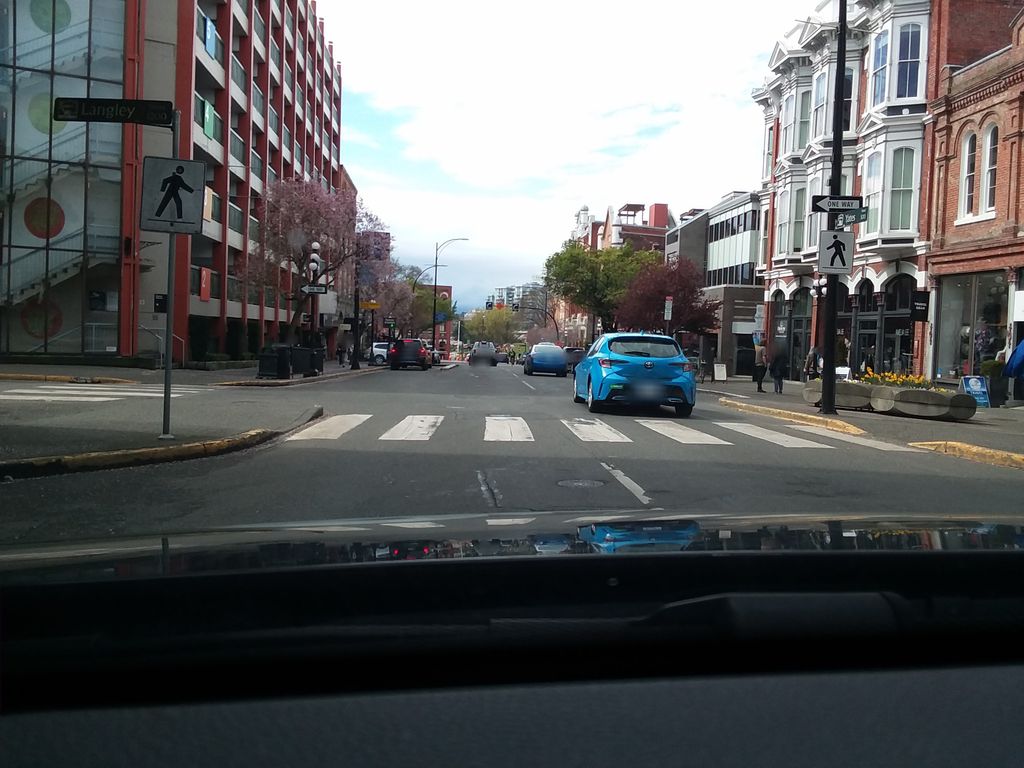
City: victoria